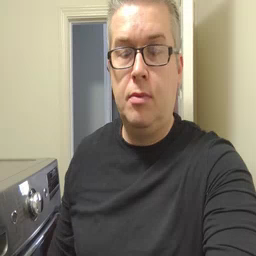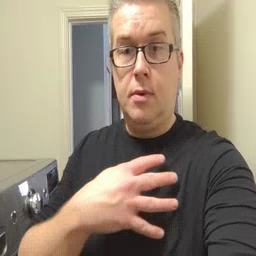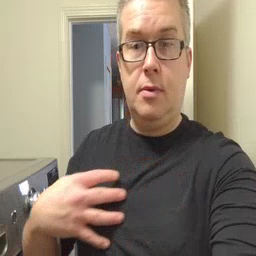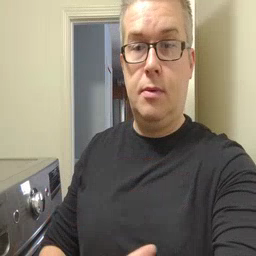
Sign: zebra